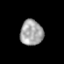
Tissue: prostate
Cell type: T cells
Senescence score: 0.2628
Nuclear area (px): 566
Mean DAPI intensity: 164.498